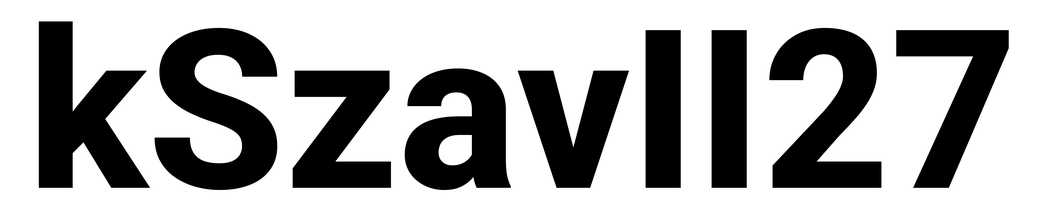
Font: Roboto_ExtraBold